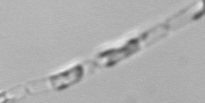
Label: Guinardia_striata